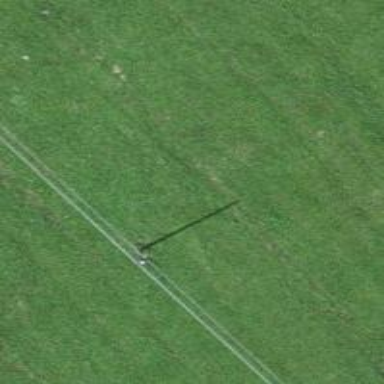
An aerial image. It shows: Minor power line.